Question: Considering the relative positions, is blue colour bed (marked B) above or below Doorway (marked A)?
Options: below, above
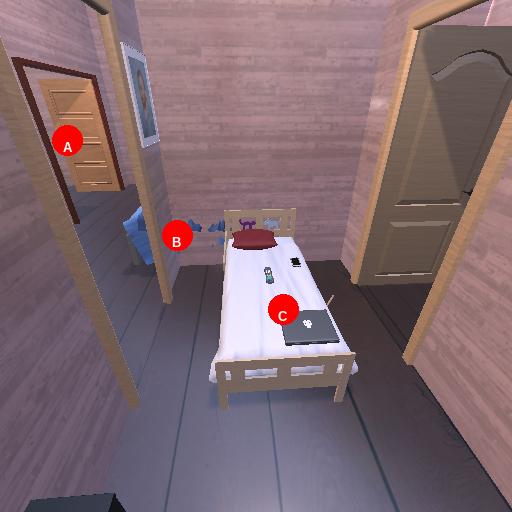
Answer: below